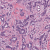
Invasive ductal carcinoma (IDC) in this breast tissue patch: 1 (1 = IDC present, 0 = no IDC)